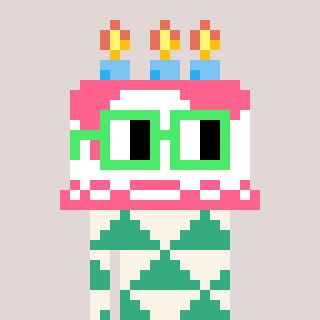
a pixel art character with square light green glasses, a cake-shaped head and a teal-colored body on a warm background